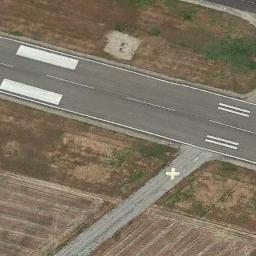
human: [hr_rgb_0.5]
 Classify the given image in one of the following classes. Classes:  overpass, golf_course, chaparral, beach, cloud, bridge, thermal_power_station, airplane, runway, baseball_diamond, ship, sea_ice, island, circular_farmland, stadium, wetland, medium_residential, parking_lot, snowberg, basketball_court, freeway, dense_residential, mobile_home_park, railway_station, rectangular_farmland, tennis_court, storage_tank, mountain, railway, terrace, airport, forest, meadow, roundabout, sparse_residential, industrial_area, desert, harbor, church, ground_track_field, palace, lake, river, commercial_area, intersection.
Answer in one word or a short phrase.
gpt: runway